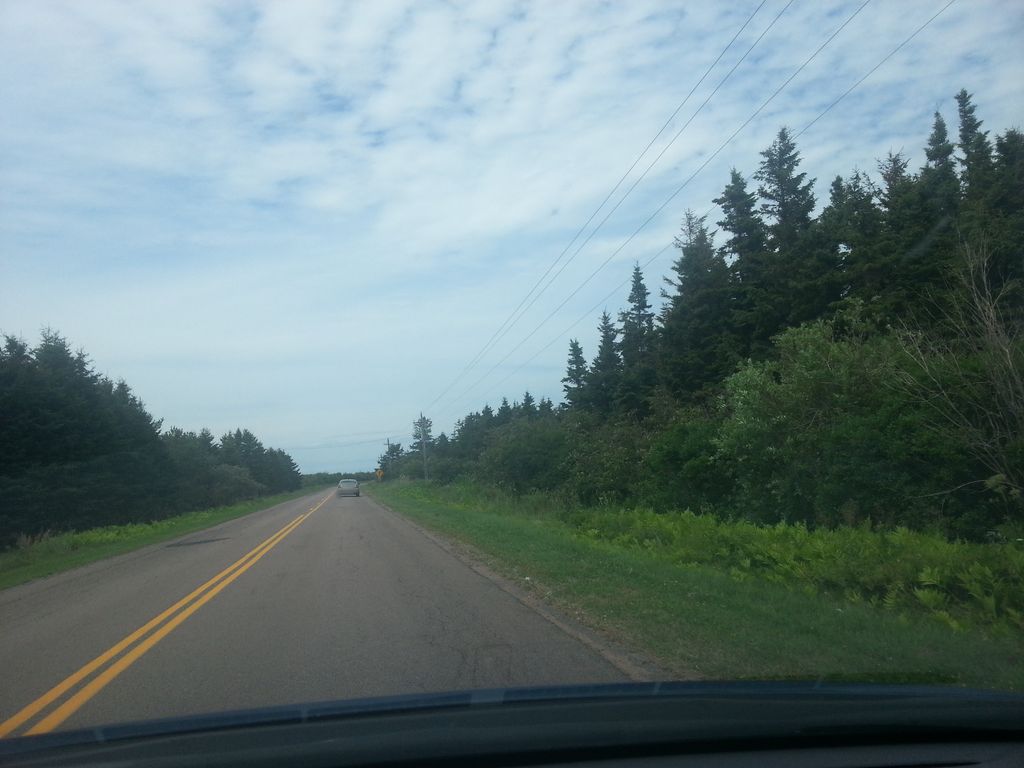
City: charlottetown